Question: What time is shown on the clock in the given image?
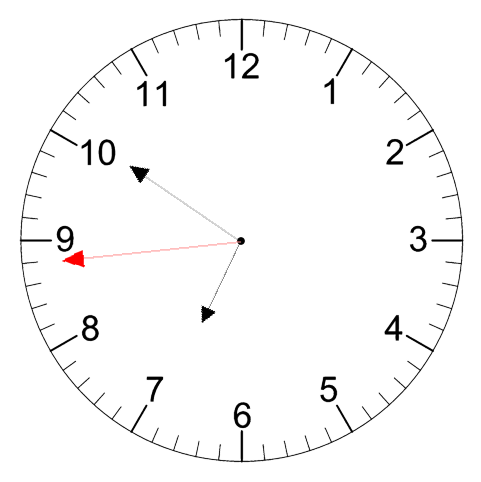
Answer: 06:50:44